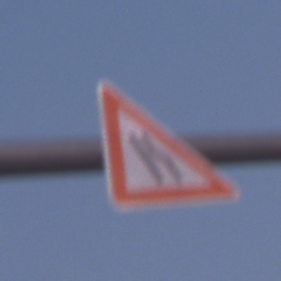
Verkehrszeichen: EinseitigVerengteFahrbahnRechts
Umgebung: Outdoor, Nature
Tageszeit: SunriseSunset
Wetter: Clear
Licht: Natural
Jahreszeit: NotSpecified
Kontrast: LowContrast